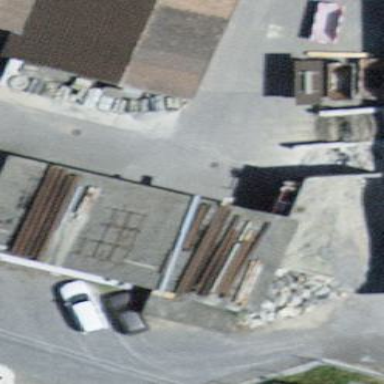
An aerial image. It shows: Warehouse.